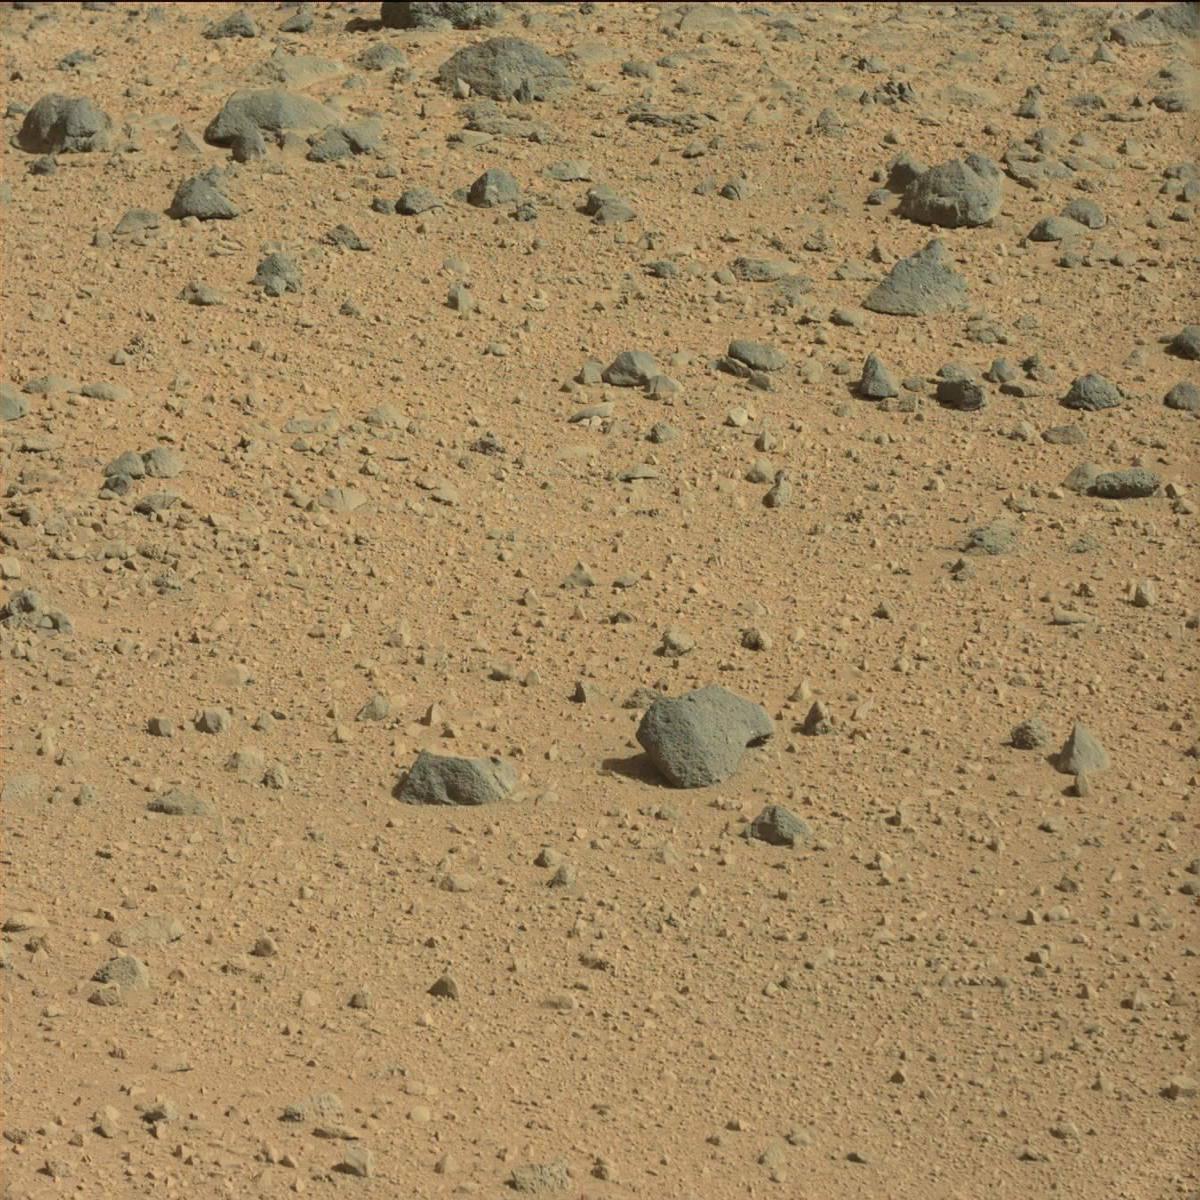
Terrain classes present: Bedrock, Rock, Sand / Soil